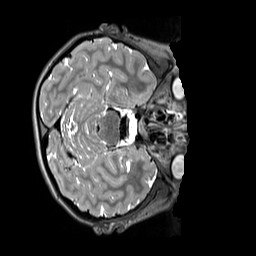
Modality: T2w
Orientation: axial
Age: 9
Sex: female
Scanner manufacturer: siemens
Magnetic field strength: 3 T
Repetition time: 3.2 s
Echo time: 0.408 s